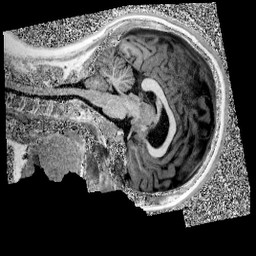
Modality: UNIT1
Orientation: sagittal
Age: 12
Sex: female
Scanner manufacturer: siemens
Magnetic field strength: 3 T
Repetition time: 4 s
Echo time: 0.00299 s